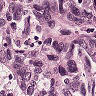
Metastatic tissue present: yes